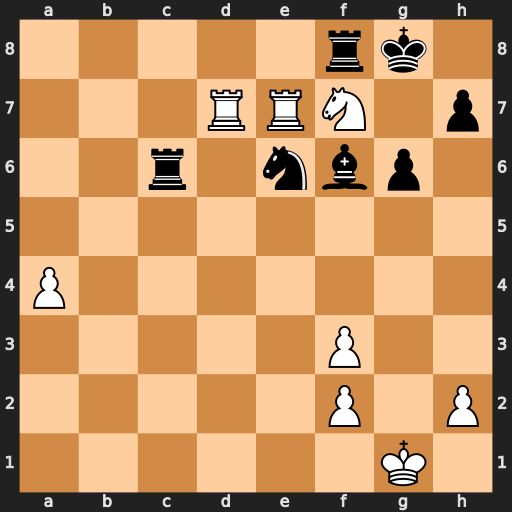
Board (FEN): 5rk1/3RRN1p/2r1nbp1/8/P7/5P2/5P1P/6K1
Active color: w
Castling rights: -
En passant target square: -
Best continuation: Nh6+ Kh8 Rxh7#